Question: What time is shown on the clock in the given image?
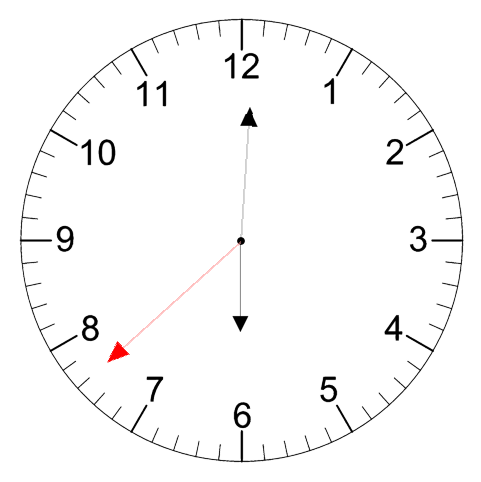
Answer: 06:00:38